Here is a 2-D grayscale rendering of raw rotating-machine vibration samples (signal-to-image). Classify the rotor condition as one of: normal, misalignment, unbalance, looseness.
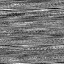
Answer: unbalance